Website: lowes
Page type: billing-address
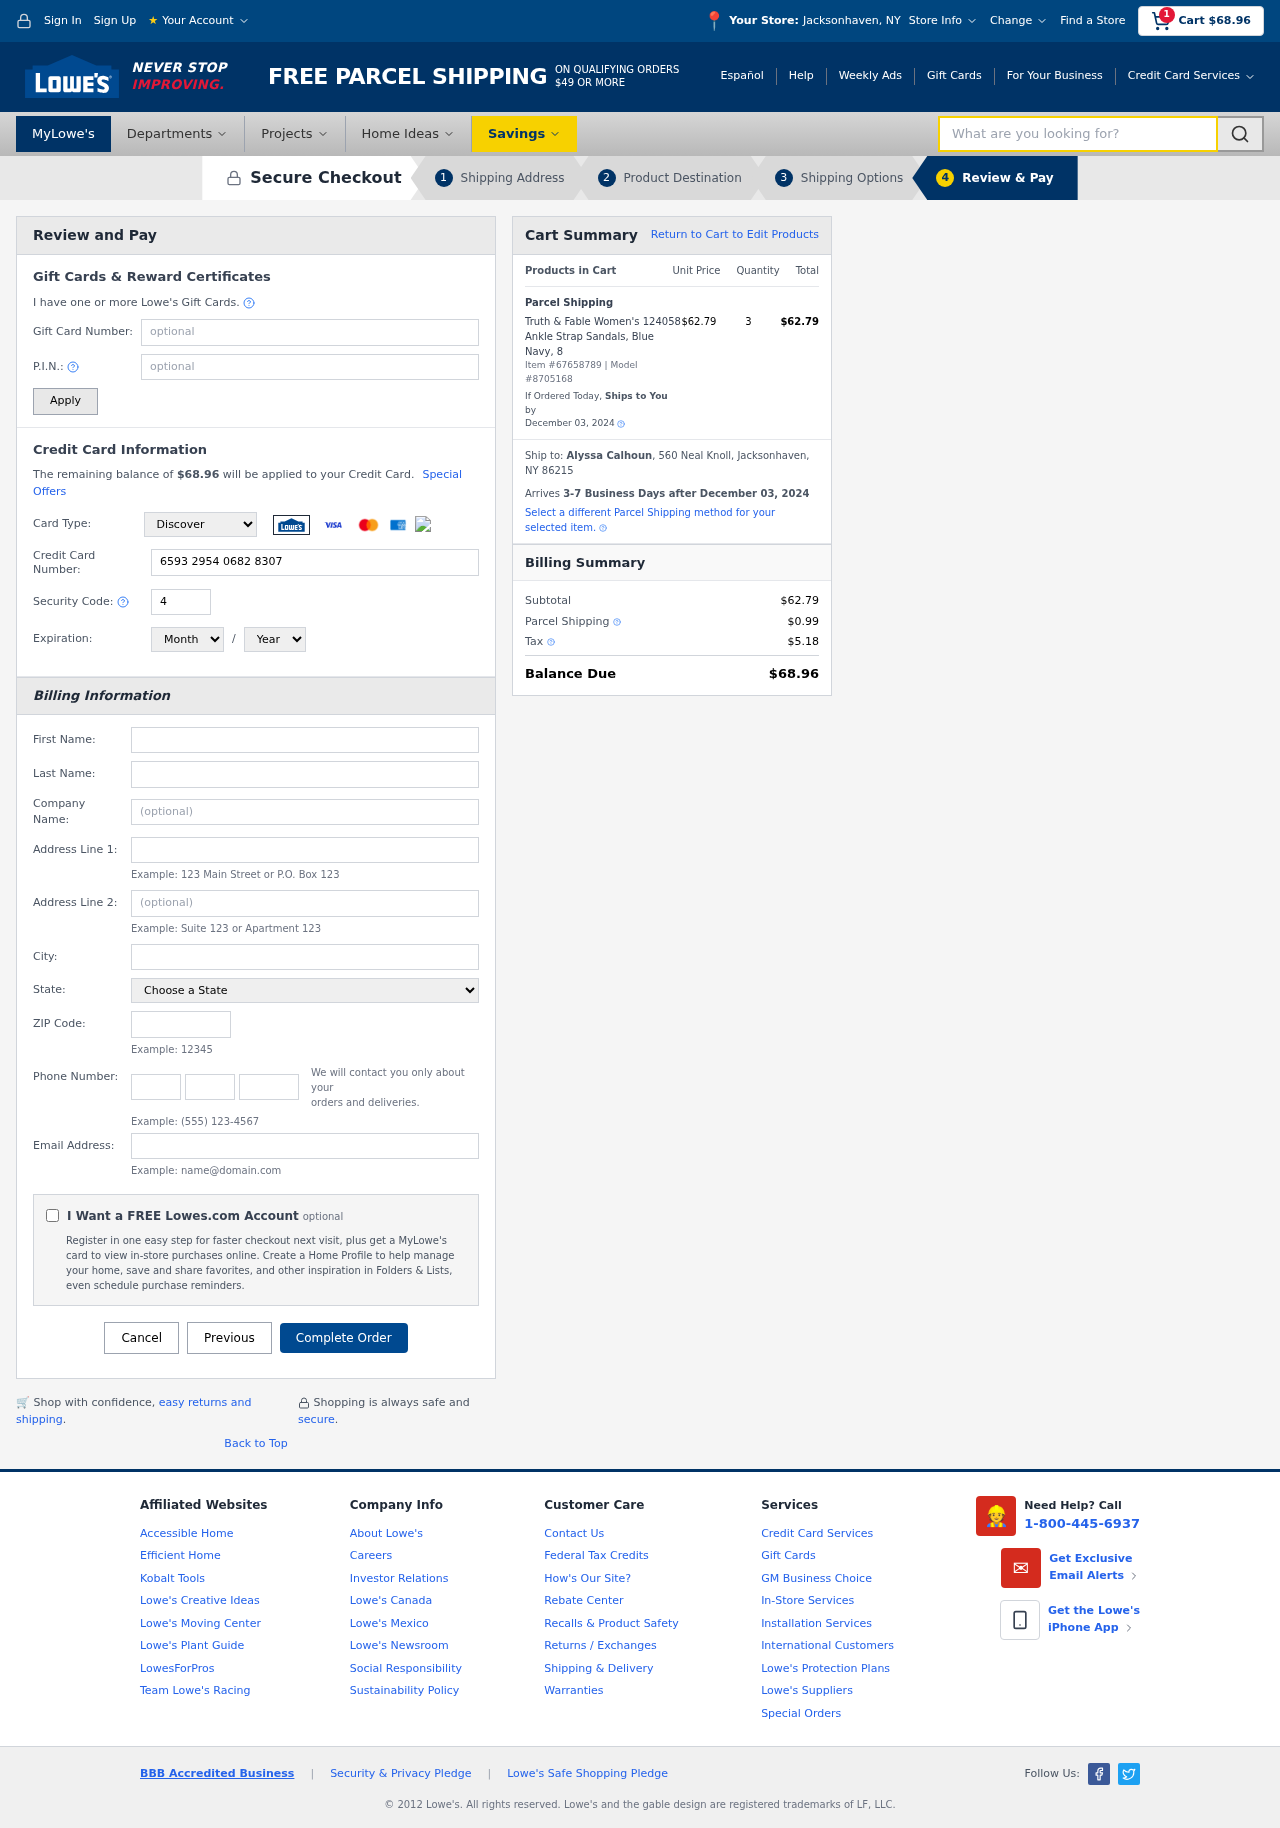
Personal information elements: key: PII_CARD_CVV
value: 415
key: PII_CARD_EXPIRY_MONTH
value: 07
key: PII_CARD_EXPIRY_YEAR
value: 28
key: PII_CARD_NUMBER
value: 6593 2954 0682 8307
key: PII_CARD_TYPE
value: Discover
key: PII_CITY
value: Jacksonhaven
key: PII_CITY_STATE
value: Jacksonhaven, NY
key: PII_COMPANY
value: Moore Group
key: PII_EMAIL
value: alyssa.calhoun@hotmail.com
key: PII_FIRSTNAME
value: Alyssa
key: PII_FULLNAME
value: Alyssa Calhoun
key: PII_LASTNAME
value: Calhoun
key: PII_PHONE_AREA
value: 201
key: PII_PHONE_PREFIX
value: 307
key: PII_PHONE_SUFFIX
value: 0405
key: PII_POSTCODE
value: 86215
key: PII_STATE
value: New York
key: PII_STREET
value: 560 Neal Knoll
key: PII_CITY_STATE_ZIP
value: Jacksonhaven, NY 86215
Product elements: key: PRODUCT1_NAME
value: Truth & Fable Women's 124058 Ankle Strap Sandals, Blue Navy, 8
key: PRODUCT1_PRICE
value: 62.79
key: PRODUCT1_QUANTITY
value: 3
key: PRODUCT_ITEM_NUMBER
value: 67658789
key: PRODUCT_MODEL_NUMBER
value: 8705168
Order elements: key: ORDER_SUBTOTAL
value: $68.96
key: ORDER_TOTAL
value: $68.96
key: ORDER_SHIPPING_DATE
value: December 03, 2024
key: ORDER_SUBTOTAL
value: $62.79
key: ORDER_DELIVERY_DATE
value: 3-7 Business Days after December 03, 2024
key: ORDER_SHIPPING_DATE2
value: December 03, 2024
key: ORDER_SUBTOTAL2
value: $62.79
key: ORDER_SHIPPING_COST
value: $0.99
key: ORDER_TAX
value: $5.18
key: ORDER_TOTAL2
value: $68.96
Search elements: key: HEADER_SEARCH
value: What are you looking for?